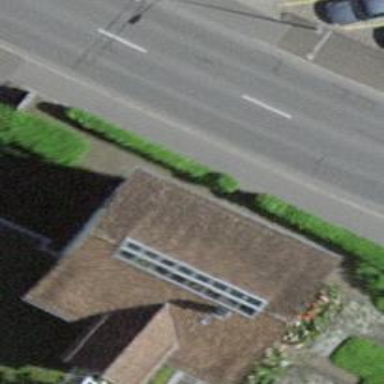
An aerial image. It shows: Library.